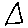
Label: triangle